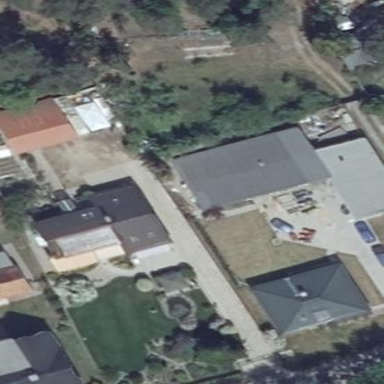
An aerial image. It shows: Building housing car shop.